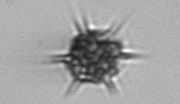
Label: Dictyocha